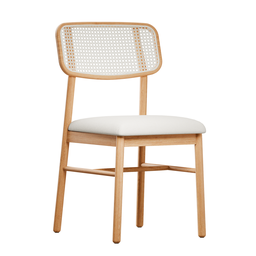
Label: furniture